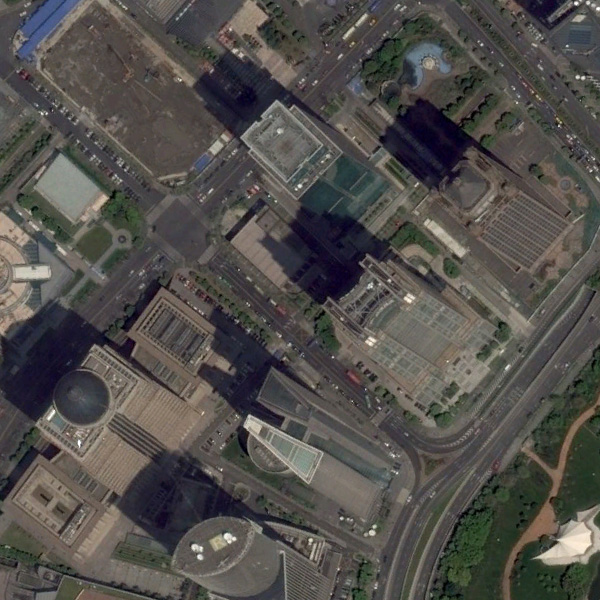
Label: Commercial